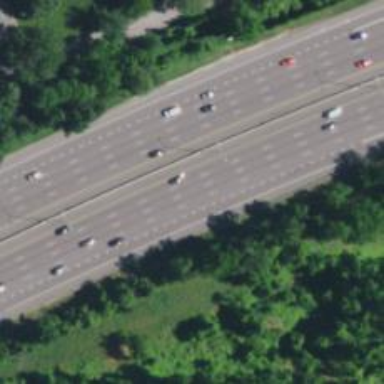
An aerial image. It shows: Motorway junction.